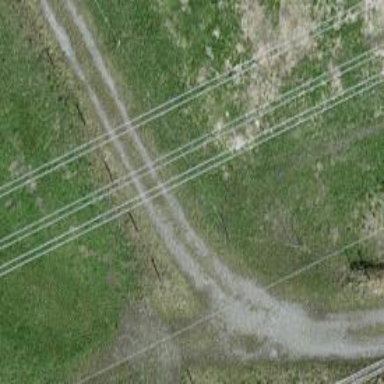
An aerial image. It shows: Compacted track road with grade3 tracktype.